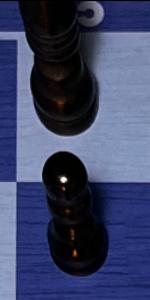
Label: Pawn_Black